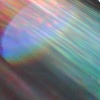
Label: sunburn